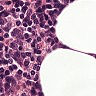
Metastatic tissue present: no